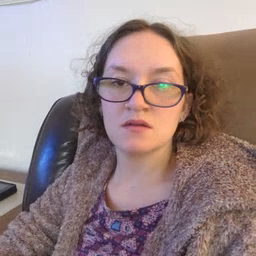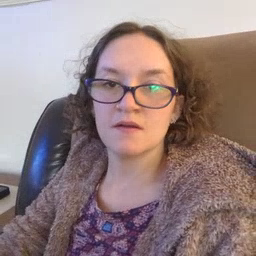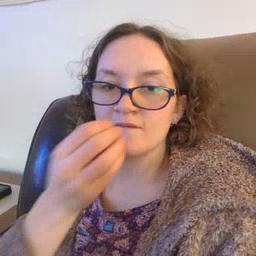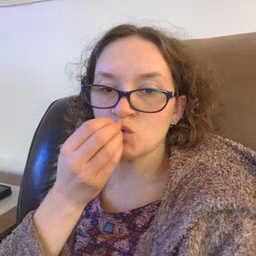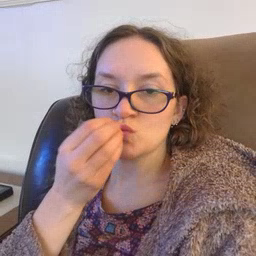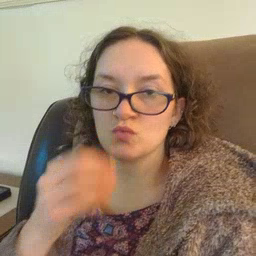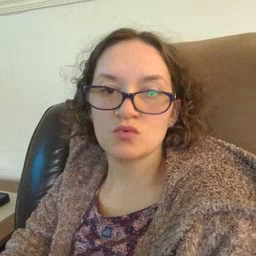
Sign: food